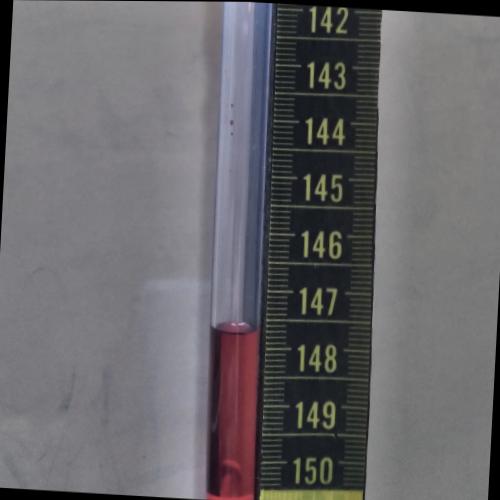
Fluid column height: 147.7 cm